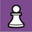
Piece: wP